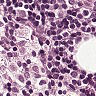
Metastatic tissue present: no